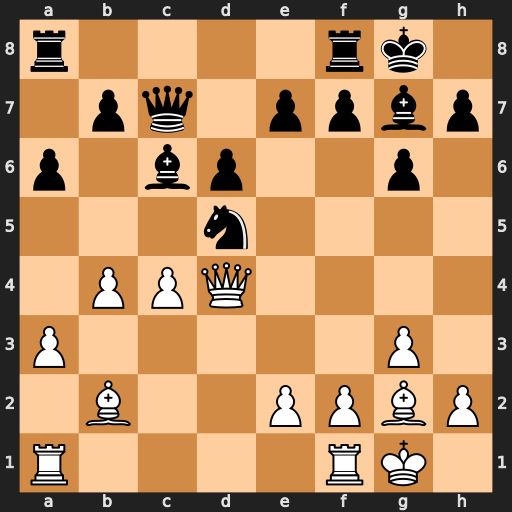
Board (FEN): r4rk1/1pq1ppbp/p1bp2p1/3n4/1PPQ4/P5P1/1B2PPBP/R4RK1
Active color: w
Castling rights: -
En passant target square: -
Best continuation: Qxg7#